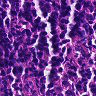
Metastatic tissue present: no